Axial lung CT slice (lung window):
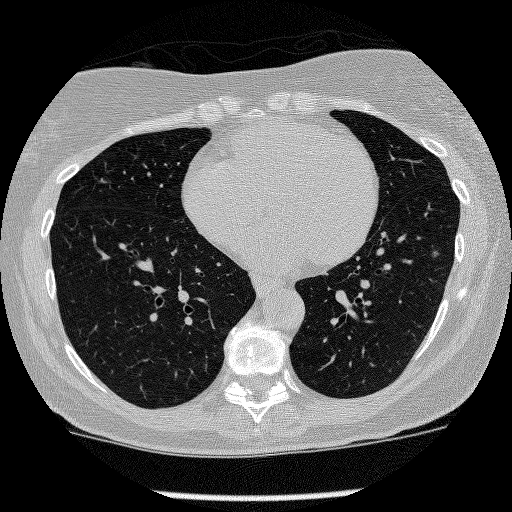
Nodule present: yes
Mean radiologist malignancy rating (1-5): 3.333